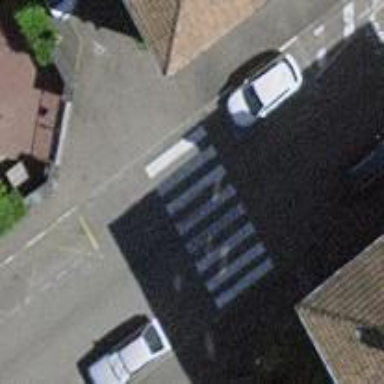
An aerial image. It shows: Zebra crossing for pedestrians.